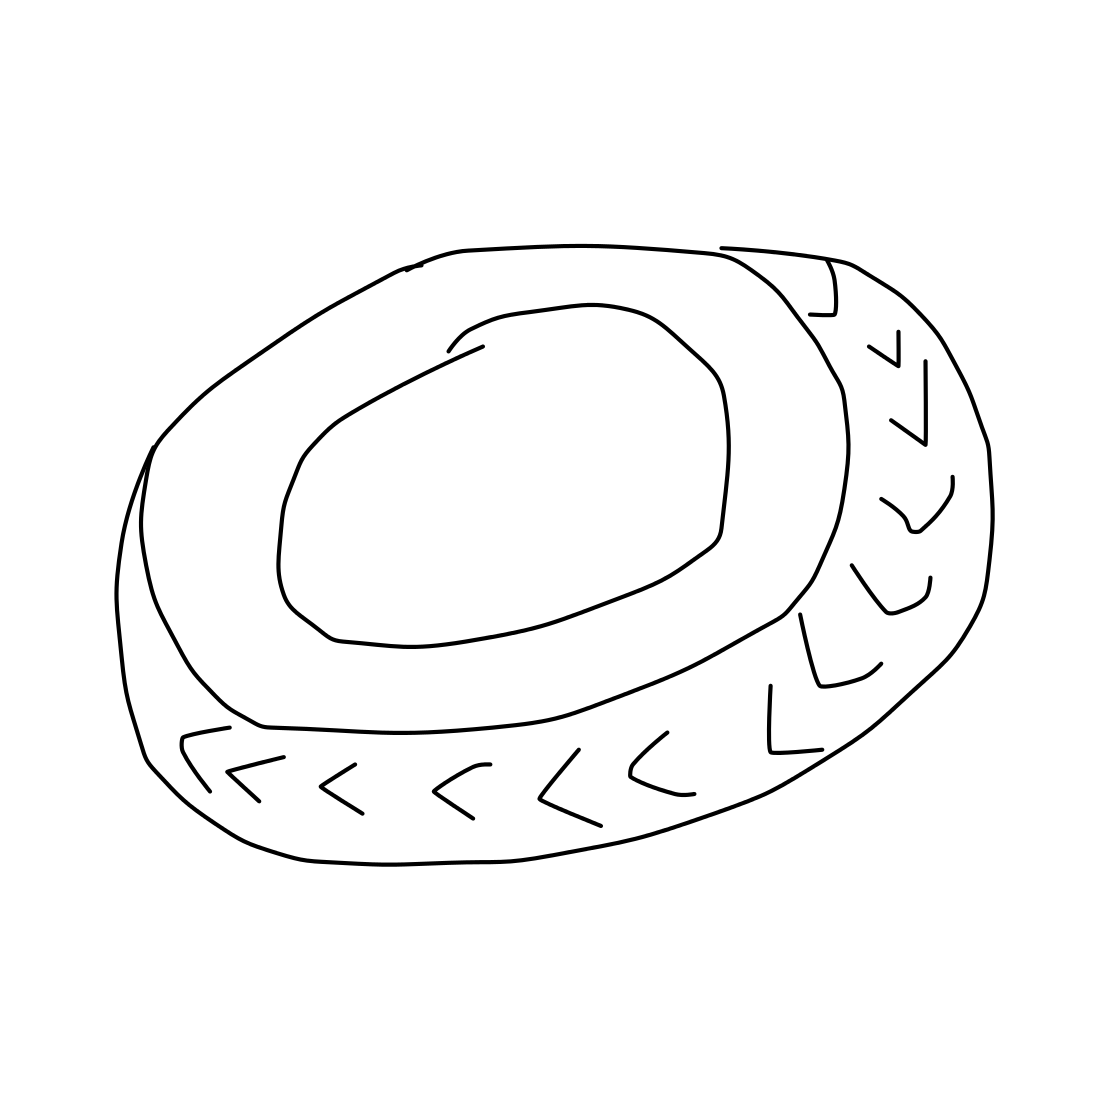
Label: tire